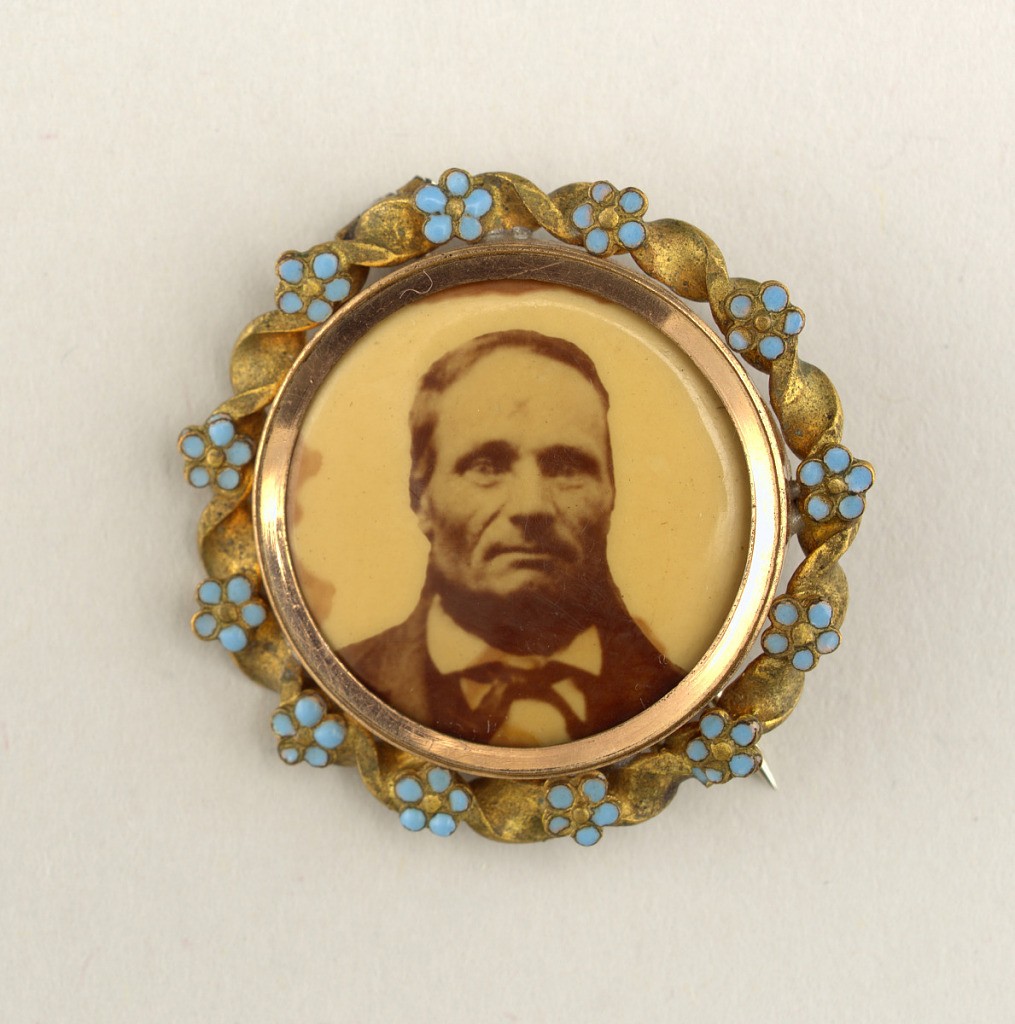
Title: Brooch with Daguerrotype Portrait
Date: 1860–70
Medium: Daguerrotype, gilded metal, enamel
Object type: brooch
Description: Circular; portrait of a bearded man, gilded metal frame with blue-enameled forget-me-nots.